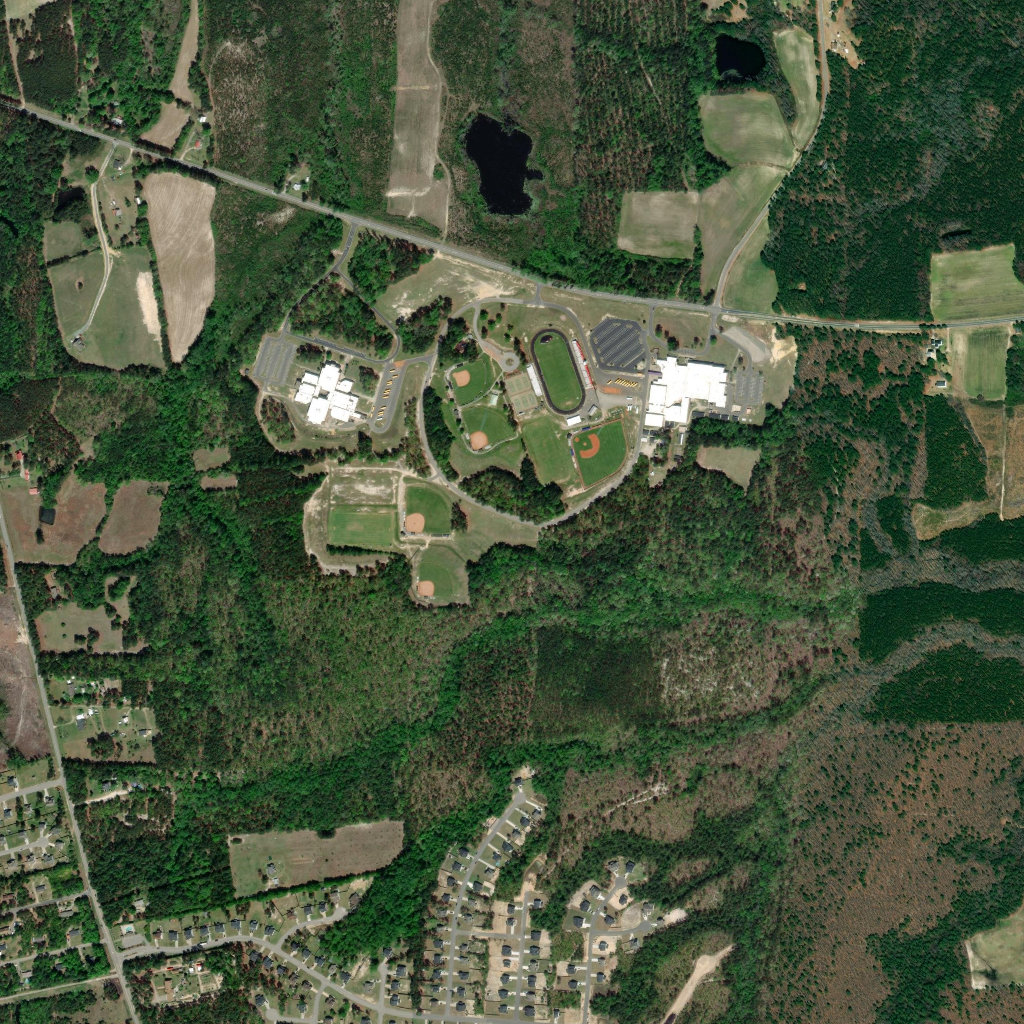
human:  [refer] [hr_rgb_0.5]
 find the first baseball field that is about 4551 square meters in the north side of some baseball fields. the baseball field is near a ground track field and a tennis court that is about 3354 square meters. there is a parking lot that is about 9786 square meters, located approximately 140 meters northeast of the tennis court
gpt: <box>[[43, 35, 48, 39, 0]]</box>